Question: I am using Dynamics CRM 2011 on premise.
Reports were working fine a few days ago. Today they don't.
I am getting this error: "'The report cannot be displayed. (rsProcessingAborted)'"

I just run a report with warning level tracing on and this was logged:
'''
[2013-07-09 14:10:50.099] Process:CrmAsyncService |Organization:<PHONE>-0000-<PHONE> |Thread: 102 |Category: Sandbox.LoadBalancer |User: <PHONE>-0000-<PHONE> |Level: Warning |ReqId: 0792ea86-fee7-4f86-b38a-00b5cf68cf57 | SandboxHostManager.PingSingleClient ilOffset = 0xB8
>ping: exception: SRV-CRM02: System.ServiceModel.EndpointNotFoundException: There was no endpoint listening at net.tcp://srv-crm02/CrmSandboxHost that could accept the message. This is often caused by an incorrect address or SOAP action. See InnerException, if present, for more details.
[2013-07-09 14:10:50.512] Process:CrmAsyncService |Organization:<PHONE>-0000-<PHONE> |Thread: 102 |Category: Sandbox |User: <PHONE>-0000-<PHONE> |Level: Warning |ReqId: 0792ea86-fee7-4f86-b38a-00b5cf68cf57 | SandboxClientBase'1.Stop ilOffset = 0xD
>System.ServiceModel.CommunicationObjectFaultedException: The communication object, System.ServiceModel.Channels.ServiceChannel, cannot be used for communication because it is in the Faulted state.
Server stack trace:
at System.ServiceModel.Channels.CommunicationObject.Close(TimeSpan timeout)
Exception rethrown at [0]:
at System.Runtime.Remoting.Proxies.RealProxy.HandleReturnMessage(IMessage reqMsg, IMessage retMsg)
at System.Runtime.Remoting.Proxies.RealProxy.PrivateInvoke(MessageData& msgData, Int32 type)
at System.ServiceModel.ICommunicationObject.Close()
at Microsoft.Crm.Sandbox.SandboxClientBase'1.Stop()
'''
This is in the reporting service log: <URL>
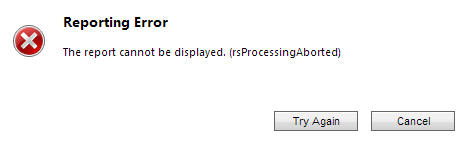
Answer: Fixed by removing ports from SPNs.
Thanks to Alen at Microsoft.